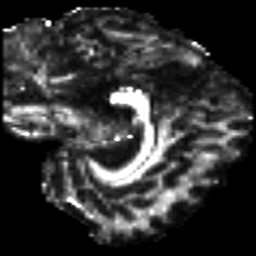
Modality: FA
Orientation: sagittal
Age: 21
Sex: female
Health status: ill
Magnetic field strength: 3 T
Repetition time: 8.4 s
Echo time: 0.0926 s